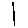
Label: line